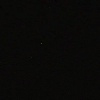
Label: space